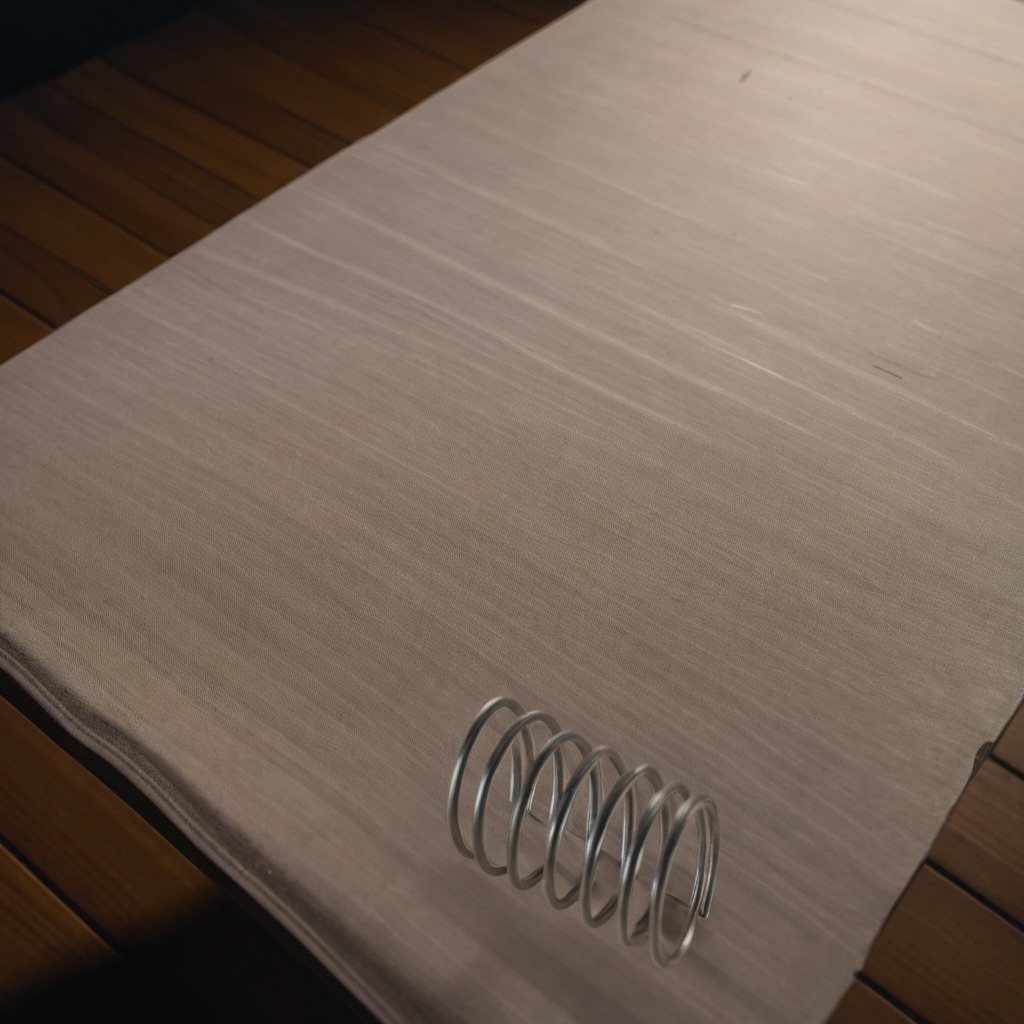
A coiled metal spring lies on the wooden table.